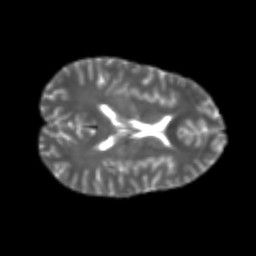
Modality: T2w
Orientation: axial
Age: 23
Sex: female
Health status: healthy
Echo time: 0.074 s